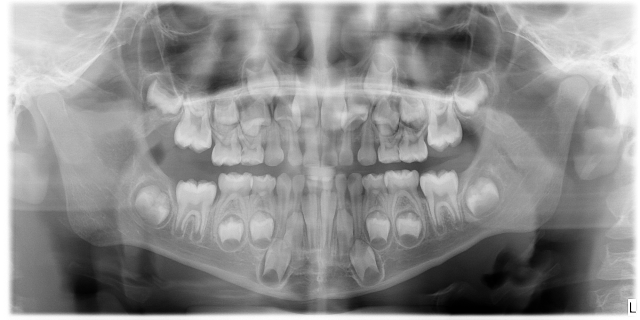
child